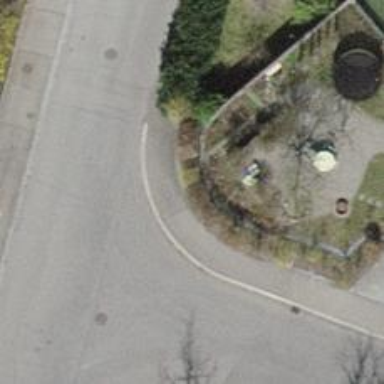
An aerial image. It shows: Hedge barrier.